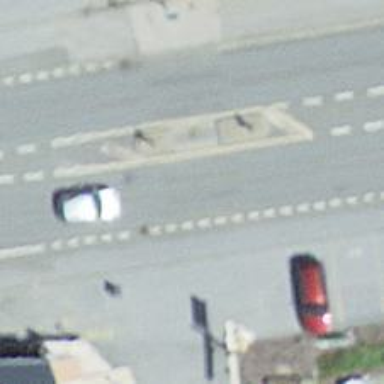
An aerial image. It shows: Uncontrolled zebra crossing on the road.